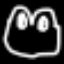
Label: frog